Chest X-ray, PA view. Patient: 17 years old, sex F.
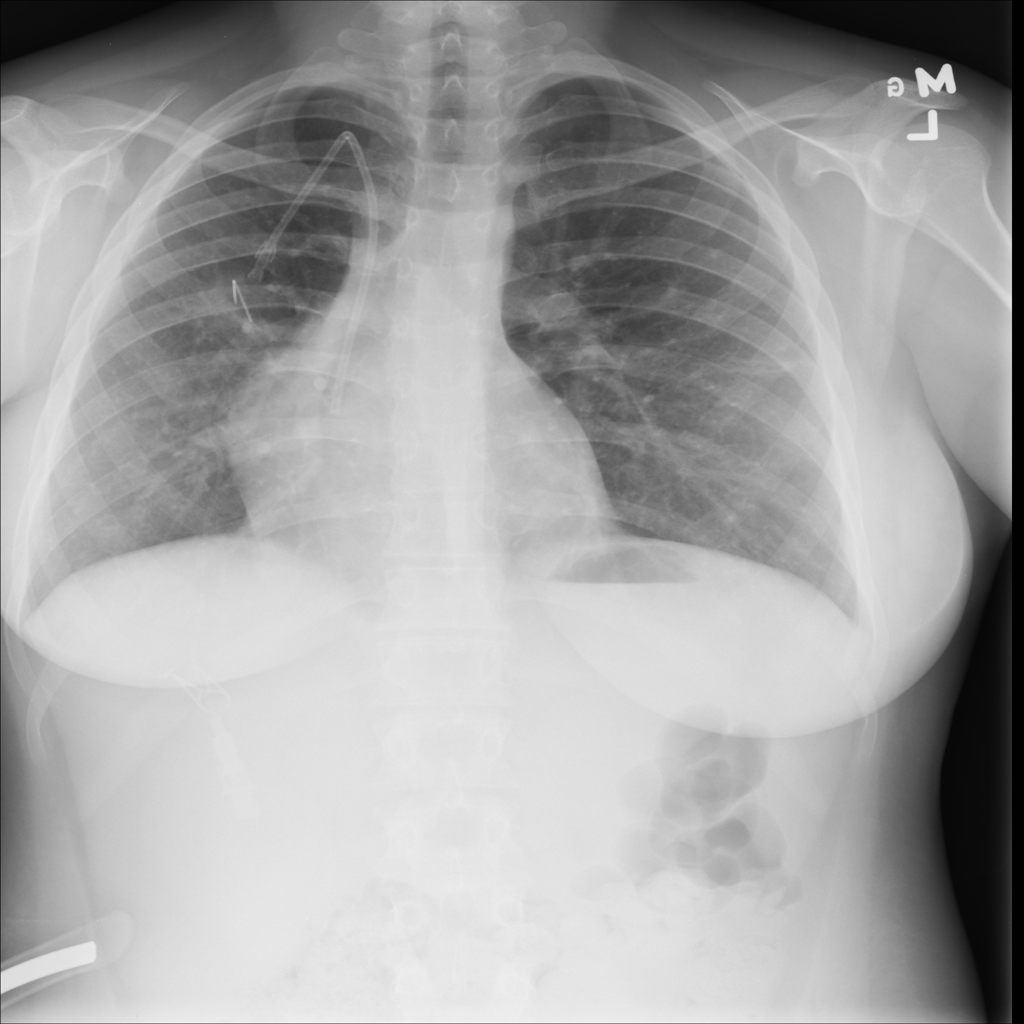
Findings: Nodule